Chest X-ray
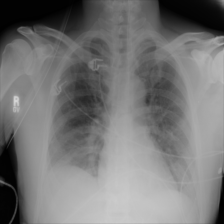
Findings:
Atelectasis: negative
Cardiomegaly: negative
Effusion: negative
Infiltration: negative
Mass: negative
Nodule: negative
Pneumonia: negative
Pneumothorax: negative
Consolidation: negative
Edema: negative
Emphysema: negative
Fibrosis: negative
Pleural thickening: negative
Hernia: negative